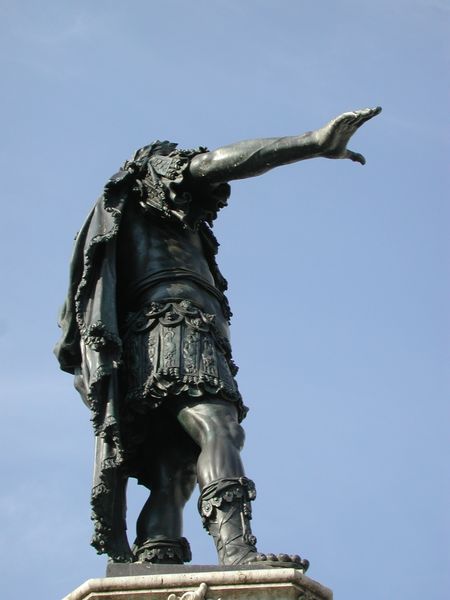
Titel: Augustusbrunnen
Künstler: Hubert Gerhard
Standort: Augsburg, Maximilianstraße (EU - D - B)
Schlagwörter: blau, hand, himmel, mann, umhang, rücken, arm, sockel, ärmel, stehend, skulptur, statue, bein, farbig, kaiser, muskeln, metall, sandalen, bronze, knie, zehen, foto, fotografie, antike, denkmal, uniform, soldat, stiefel, rüstung, rom, photo, römer, brustpanzer, krieger, feldherr, legionär, gruß, ausgestreckter arm, caesar, statur, skuptur, cesar, verherrlichung, ave, statut, cesa, rittergestalt, eiserner ritter